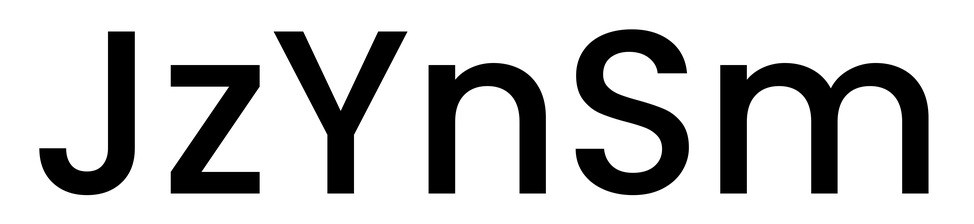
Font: Poppins-Medium